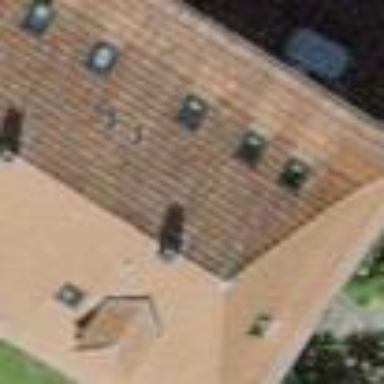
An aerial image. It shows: Residential building with hipped roof colored maroon. The roof is oriented across the building.